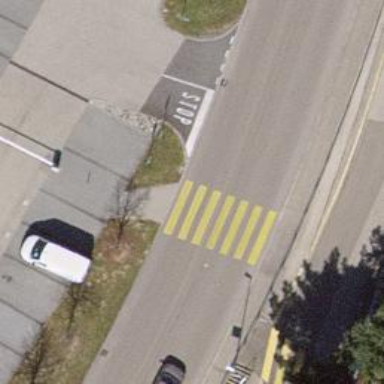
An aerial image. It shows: Zebra crossing on the road.